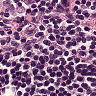
Metastatic tissue present: no